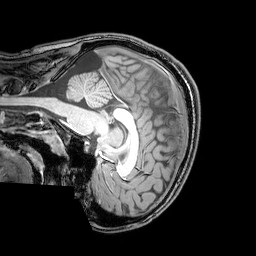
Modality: T1w
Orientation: sagittal
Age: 21
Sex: male
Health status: healthy
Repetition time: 0.081 s
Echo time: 0.037 s